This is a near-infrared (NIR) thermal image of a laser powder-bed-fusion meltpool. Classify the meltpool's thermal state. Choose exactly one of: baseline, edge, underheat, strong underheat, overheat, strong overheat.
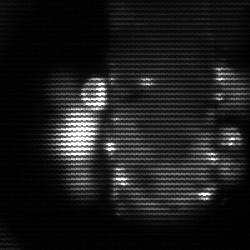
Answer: strong underheat